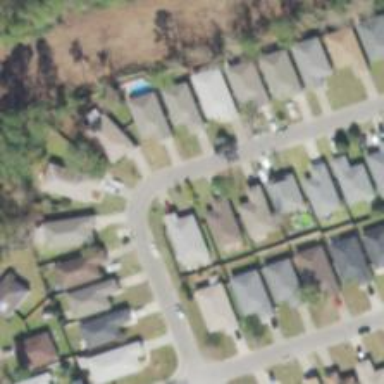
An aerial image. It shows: Driveway.